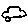
Label: car